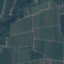
Label: PermanentCrop